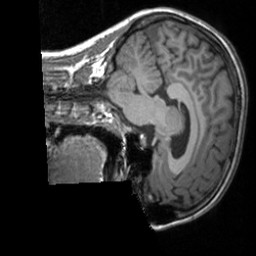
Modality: T1w
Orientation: sagittal
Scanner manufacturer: siemens
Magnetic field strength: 3 T
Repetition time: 1.9 s
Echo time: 0.00226 s